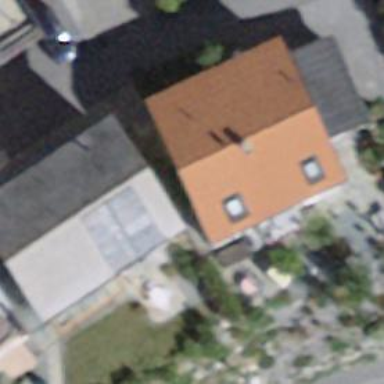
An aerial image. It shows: Building with gabled roof oriented across.